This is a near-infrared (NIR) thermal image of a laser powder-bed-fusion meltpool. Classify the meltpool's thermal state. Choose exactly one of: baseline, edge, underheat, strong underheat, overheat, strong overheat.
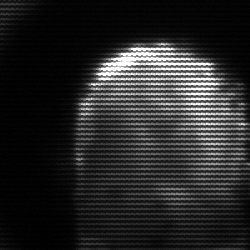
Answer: baseline